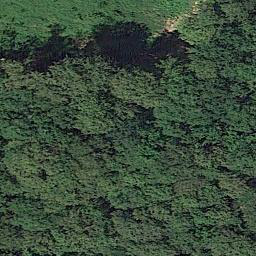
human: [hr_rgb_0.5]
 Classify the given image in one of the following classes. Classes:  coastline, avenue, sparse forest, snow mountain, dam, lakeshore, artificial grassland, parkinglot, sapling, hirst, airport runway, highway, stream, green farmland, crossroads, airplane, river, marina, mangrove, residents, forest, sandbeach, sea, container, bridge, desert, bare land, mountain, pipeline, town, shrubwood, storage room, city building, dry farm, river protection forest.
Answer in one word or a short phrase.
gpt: forest